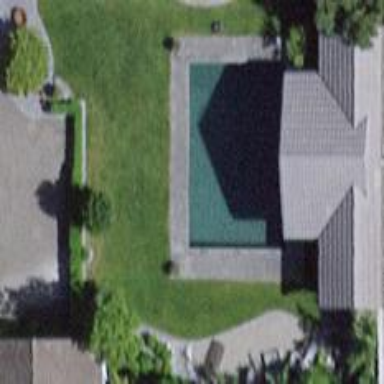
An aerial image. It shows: Outdoor swimming pool in leisure land.